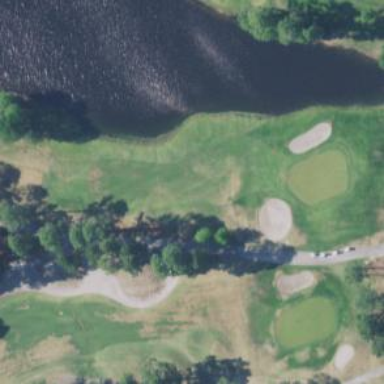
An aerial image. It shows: Path designated for golf carts.